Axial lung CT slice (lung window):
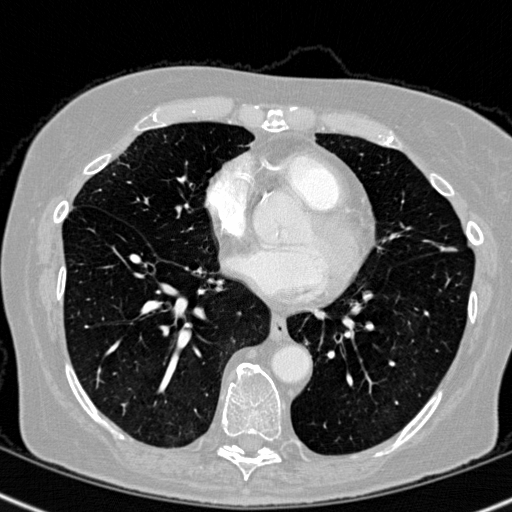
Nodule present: no